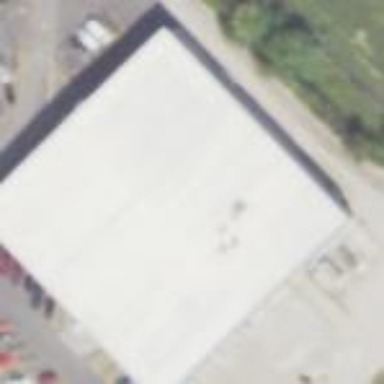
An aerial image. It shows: Industrial building.